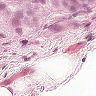
Metastatic tissue present: yes